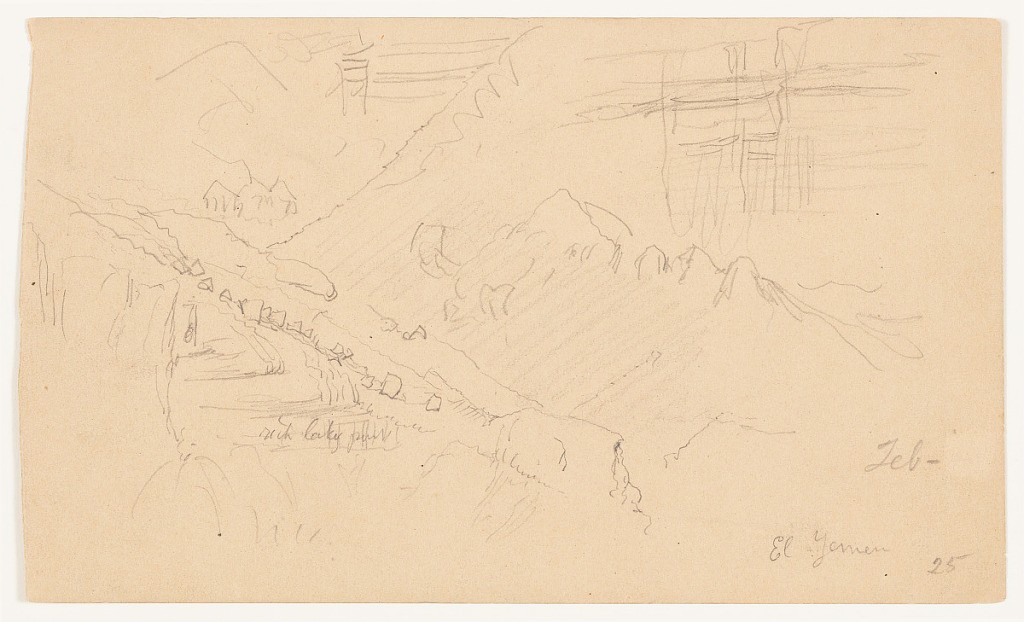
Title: Canyon View, El Yemen Valley, Palestine (Israel)
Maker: Frederic Edwin Church, American, 1826–1900
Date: February 20, 21 1868
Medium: Graphite on white wove paper; verso: graphite and white gouache
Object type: Drawing
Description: Loose landscape sketch showing a canyon view in the valleys of the Nahal Hatira and Nahal Yemin (known to Church as El Yemen Valley) in the present-day Makhteshim-Ein Yahav Nature Reserve in southern Israel. Steep, diagonal slopes converge in the foreground and middle distance. Terrain is notably rocky and rugged.

Verso: Landscape sketch showing a view of a canyon and rugged mountains in the present-day Makhteshim-Ein Yahav Nature Reserve in southern Israel. This steep canyon extends obliquely from foreground to middle distance. In background, a single range of mountains--the Mountains of Edom--are visible extending horizontally across the horizon. The flat Wadi Arabah intercedes between, while a cloud bank floats in the sky above.